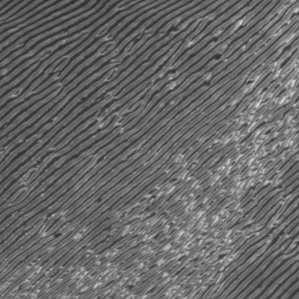
Label: frost